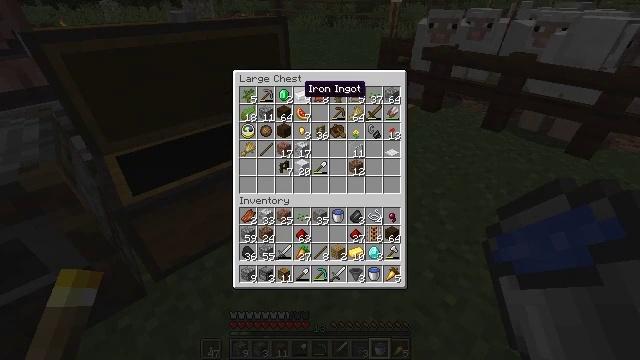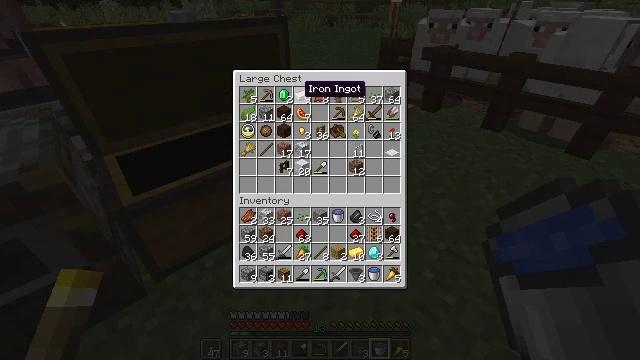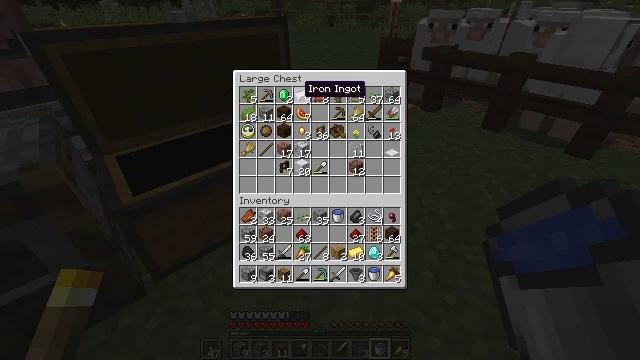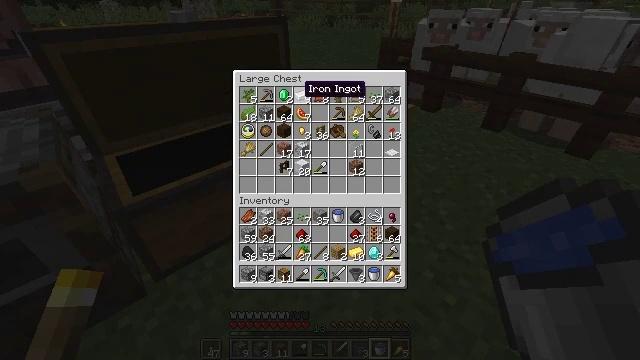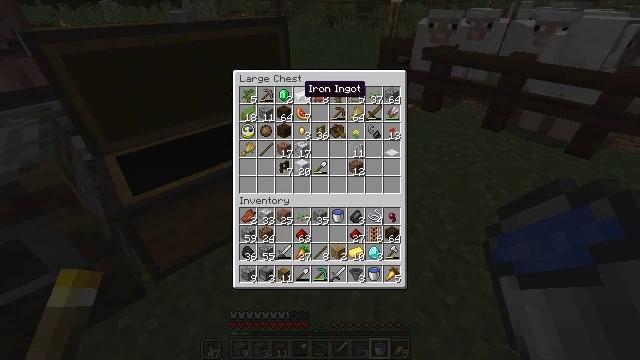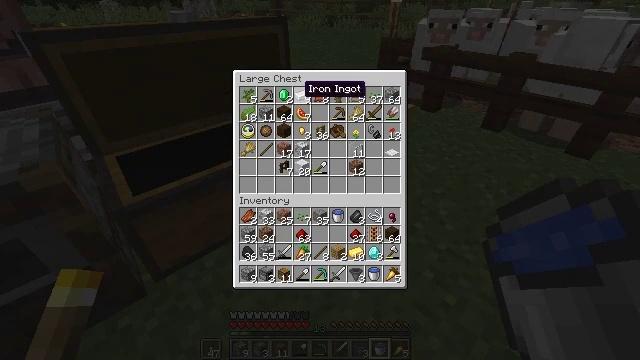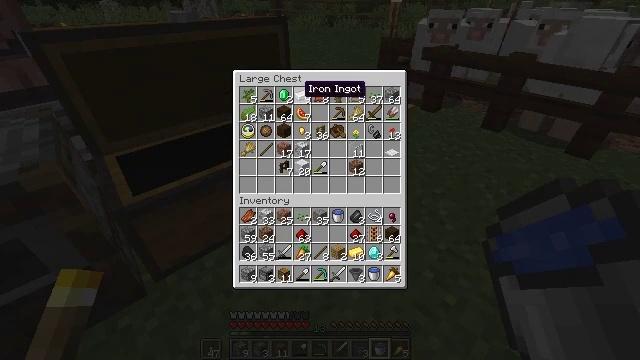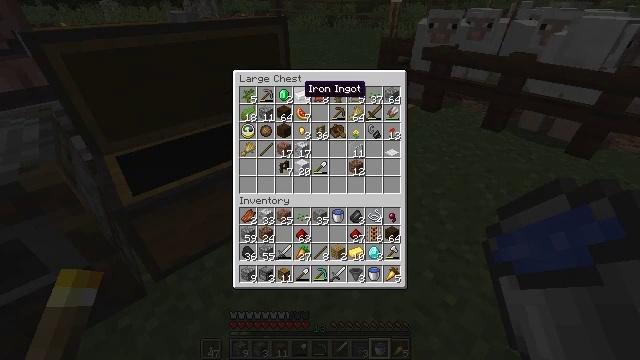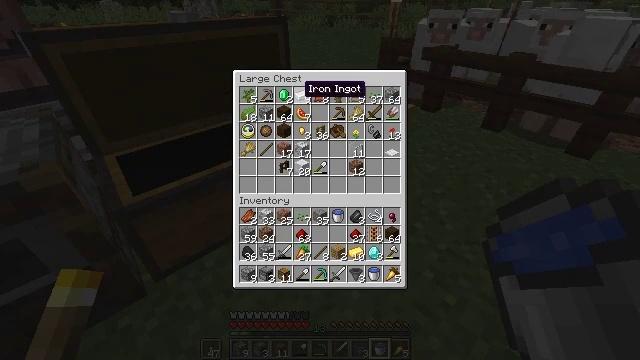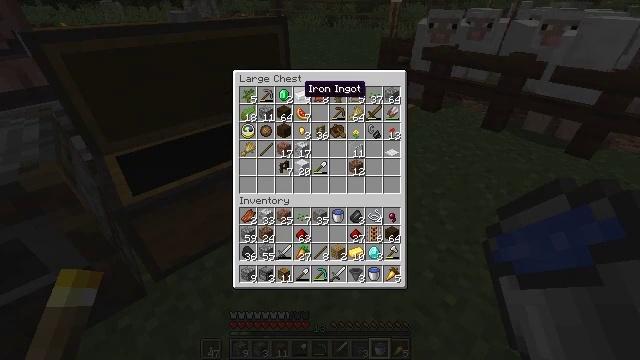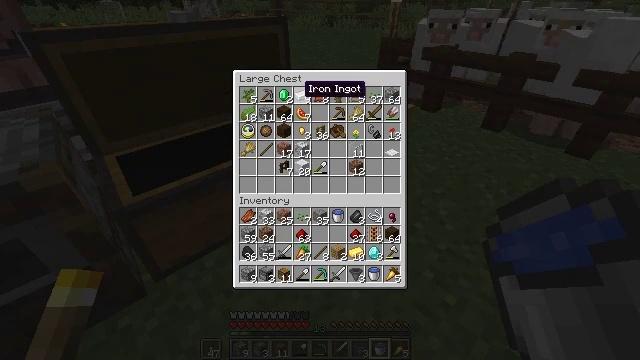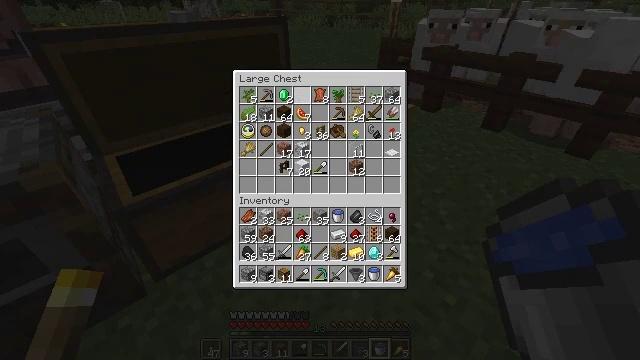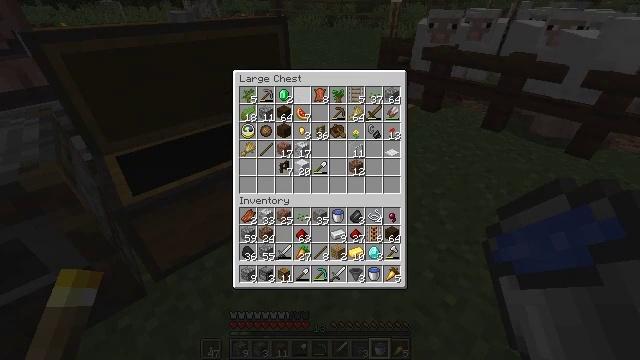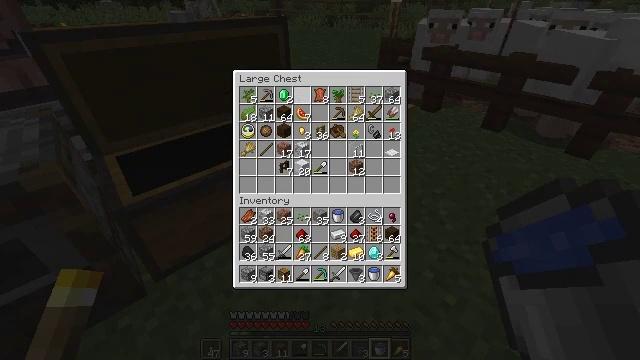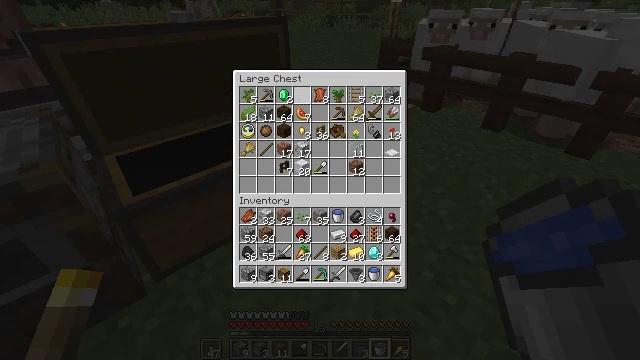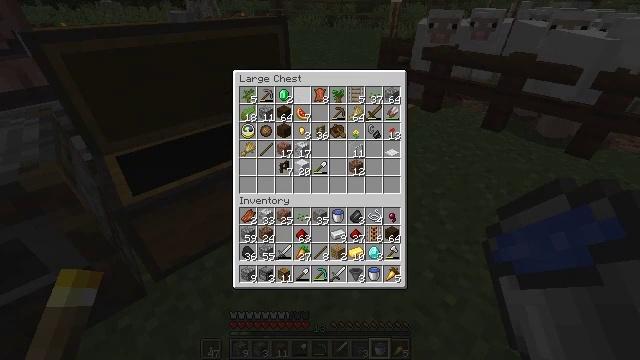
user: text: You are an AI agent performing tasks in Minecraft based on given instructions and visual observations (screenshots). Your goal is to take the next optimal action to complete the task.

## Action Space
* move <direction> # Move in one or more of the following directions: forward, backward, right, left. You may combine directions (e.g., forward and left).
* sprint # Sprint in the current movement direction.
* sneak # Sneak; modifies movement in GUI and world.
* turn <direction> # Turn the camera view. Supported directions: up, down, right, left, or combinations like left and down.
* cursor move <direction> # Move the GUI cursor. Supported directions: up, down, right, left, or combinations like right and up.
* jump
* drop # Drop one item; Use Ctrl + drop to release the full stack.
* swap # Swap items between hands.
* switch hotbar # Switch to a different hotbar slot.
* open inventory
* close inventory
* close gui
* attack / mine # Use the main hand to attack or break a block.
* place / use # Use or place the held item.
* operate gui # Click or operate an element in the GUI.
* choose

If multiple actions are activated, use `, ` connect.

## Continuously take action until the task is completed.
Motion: motion action
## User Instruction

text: Combine iron ingots and a stick on the crafting table to make a rail.
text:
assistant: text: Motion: no_op
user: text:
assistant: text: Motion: no_op
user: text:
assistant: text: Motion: no_op
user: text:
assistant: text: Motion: no_op
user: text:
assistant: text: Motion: no_op
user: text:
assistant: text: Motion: no_op
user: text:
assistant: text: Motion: no_op
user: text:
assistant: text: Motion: sneak
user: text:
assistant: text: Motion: sneak
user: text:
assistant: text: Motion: sneak
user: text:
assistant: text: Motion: sneak, attack / mine
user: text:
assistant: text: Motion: sneak, attack / mine
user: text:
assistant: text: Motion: sneak, attack / mine
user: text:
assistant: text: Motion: sneak
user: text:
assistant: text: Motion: sneak
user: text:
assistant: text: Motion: sneak
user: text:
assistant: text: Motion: sneak
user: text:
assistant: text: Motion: sneak
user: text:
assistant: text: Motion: sneak
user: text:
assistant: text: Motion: no_op
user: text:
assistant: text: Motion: no_op
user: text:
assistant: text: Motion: turn left and down
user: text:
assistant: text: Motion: turn left and down
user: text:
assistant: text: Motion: turn left and down
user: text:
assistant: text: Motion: no_op
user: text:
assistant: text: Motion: no_op
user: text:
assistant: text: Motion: no_op
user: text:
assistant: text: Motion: no_op
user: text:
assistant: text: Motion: no_op
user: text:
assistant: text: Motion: no_op